Question: There is a '@' in my code example in javadoc:
'''
* <pre>
* public class ArticleService<Article, ArticleDao> {
* @Autowired
* private ArticleDao articleDao;
* protected ArticleDao getDao() { return articleDao; }
* }
* </pre>
'''
It breaks the javadoc, because the preview looks like:

How to fix it?
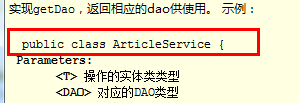
Answer: Simply replace @ with '@':